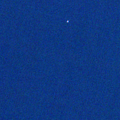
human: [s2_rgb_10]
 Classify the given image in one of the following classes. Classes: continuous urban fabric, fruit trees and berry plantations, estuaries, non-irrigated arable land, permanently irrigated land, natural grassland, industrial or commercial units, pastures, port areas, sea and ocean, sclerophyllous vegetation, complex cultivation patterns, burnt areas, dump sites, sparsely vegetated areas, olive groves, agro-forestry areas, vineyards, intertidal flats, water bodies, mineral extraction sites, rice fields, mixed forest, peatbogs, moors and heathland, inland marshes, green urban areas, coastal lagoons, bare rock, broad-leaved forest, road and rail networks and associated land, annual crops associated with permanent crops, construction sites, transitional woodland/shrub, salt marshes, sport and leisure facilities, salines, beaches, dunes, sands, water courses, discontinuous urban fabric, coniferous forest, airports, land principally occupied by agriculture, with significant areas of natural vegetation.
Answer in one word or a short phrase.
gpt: sea and ocean